Вам выдан баллончик, внутри которого находится неизвестное вещество (сжиженный газ). Подача газа производится нажатием на маленький рычаг, присоединенный к соплу зажигалки.
Найдите показатель преломления неизвестного вещества в жидком состоянии $n_\text{жид}$. В этом пункте считайте, что показатель преломления неизвестного вещества в газообразном состоянии и воздуха равны единице.
Оцените разность показателей преломления воздуха и неизвестного вещества в газообразном состоянии $\Delta n = n_\text{воз}-n_\text{газ}$ с учетом знака.
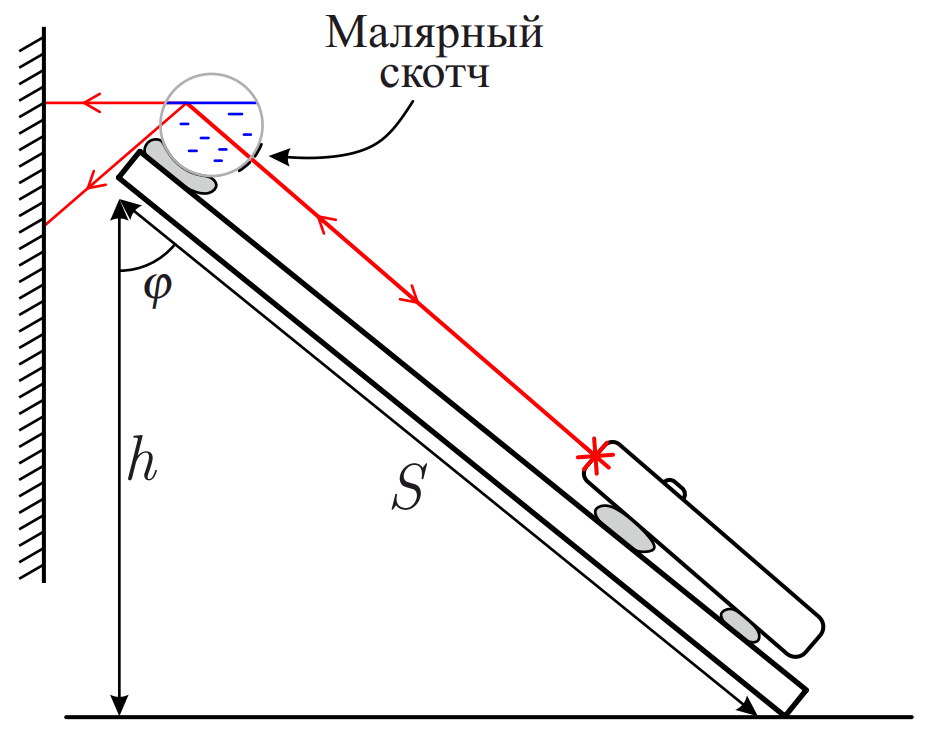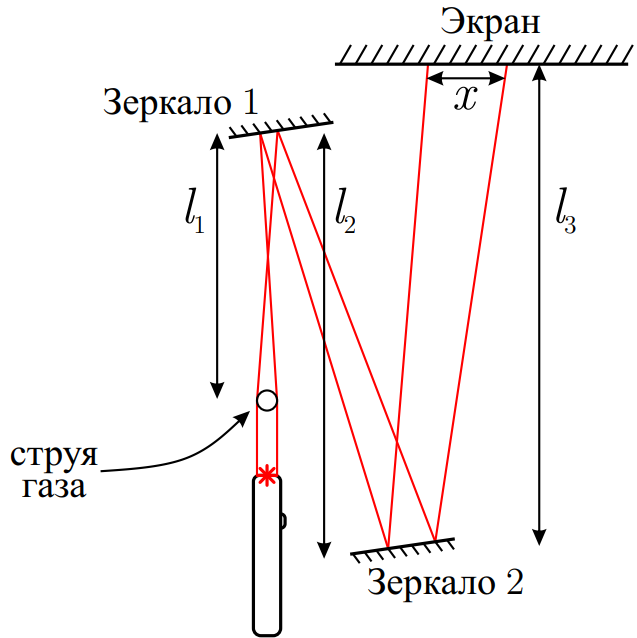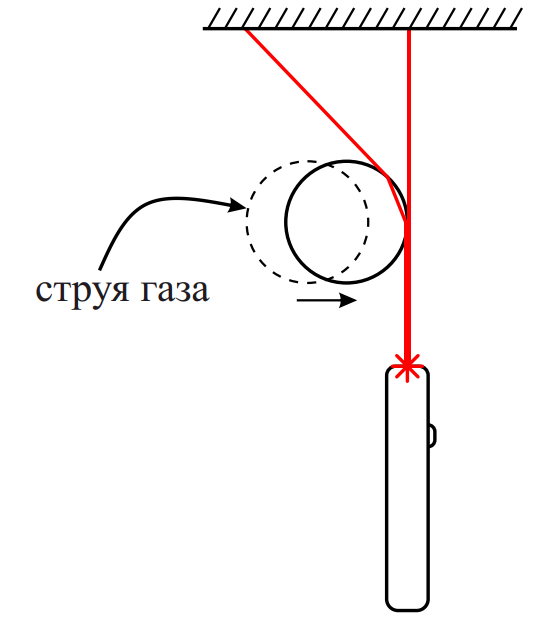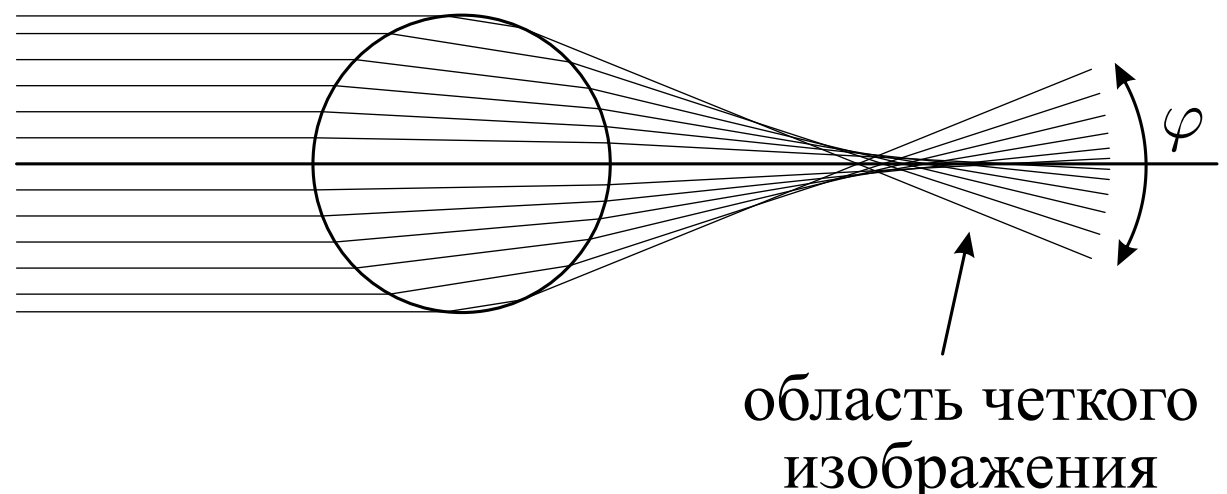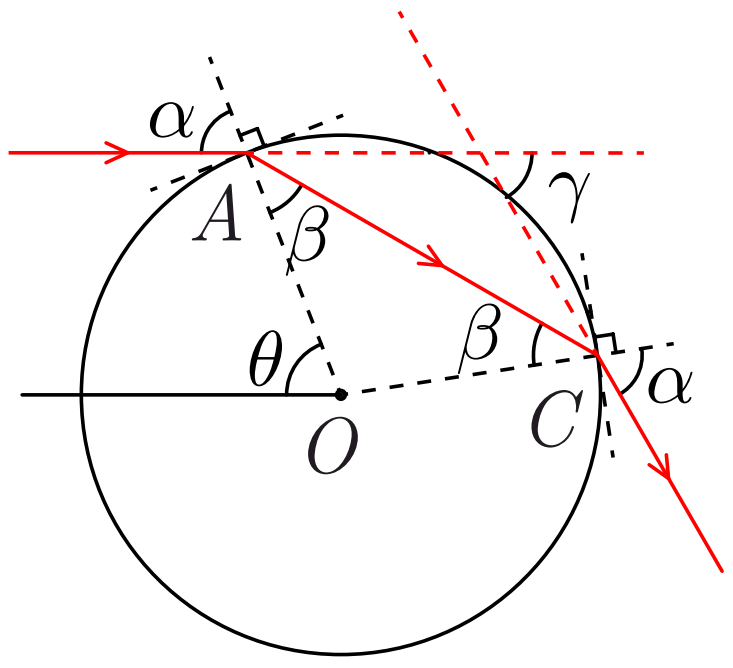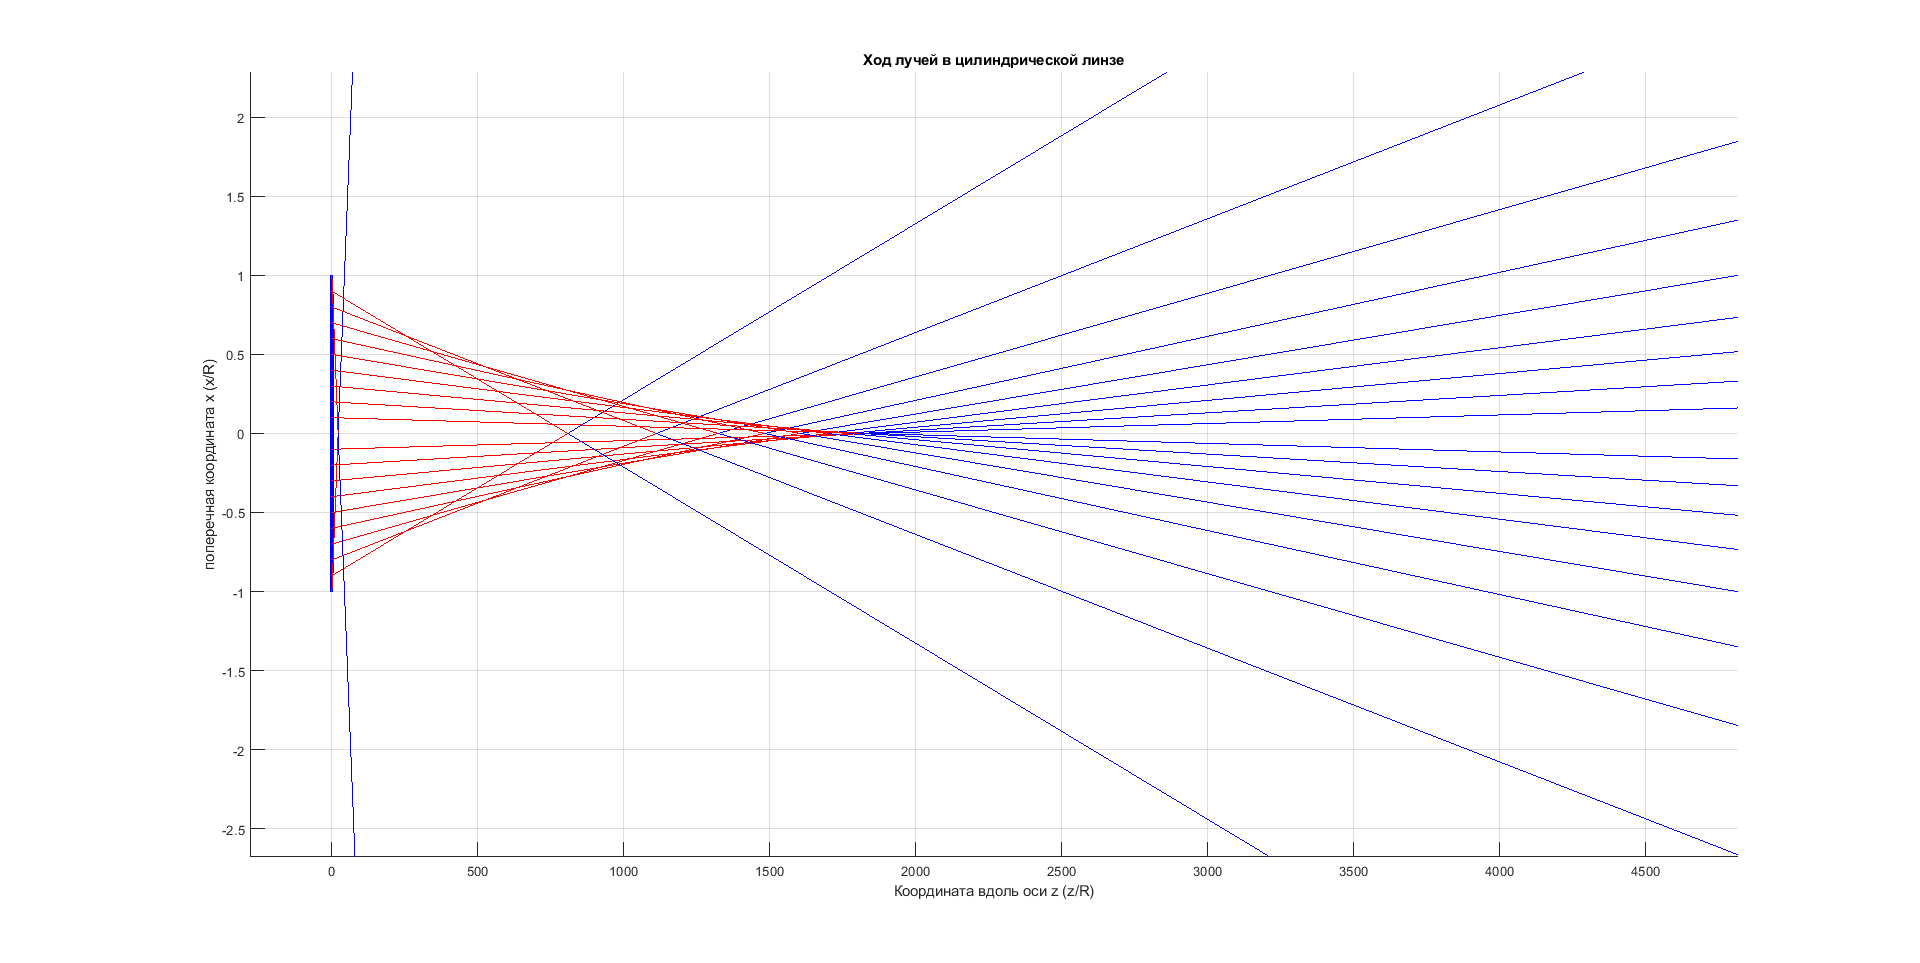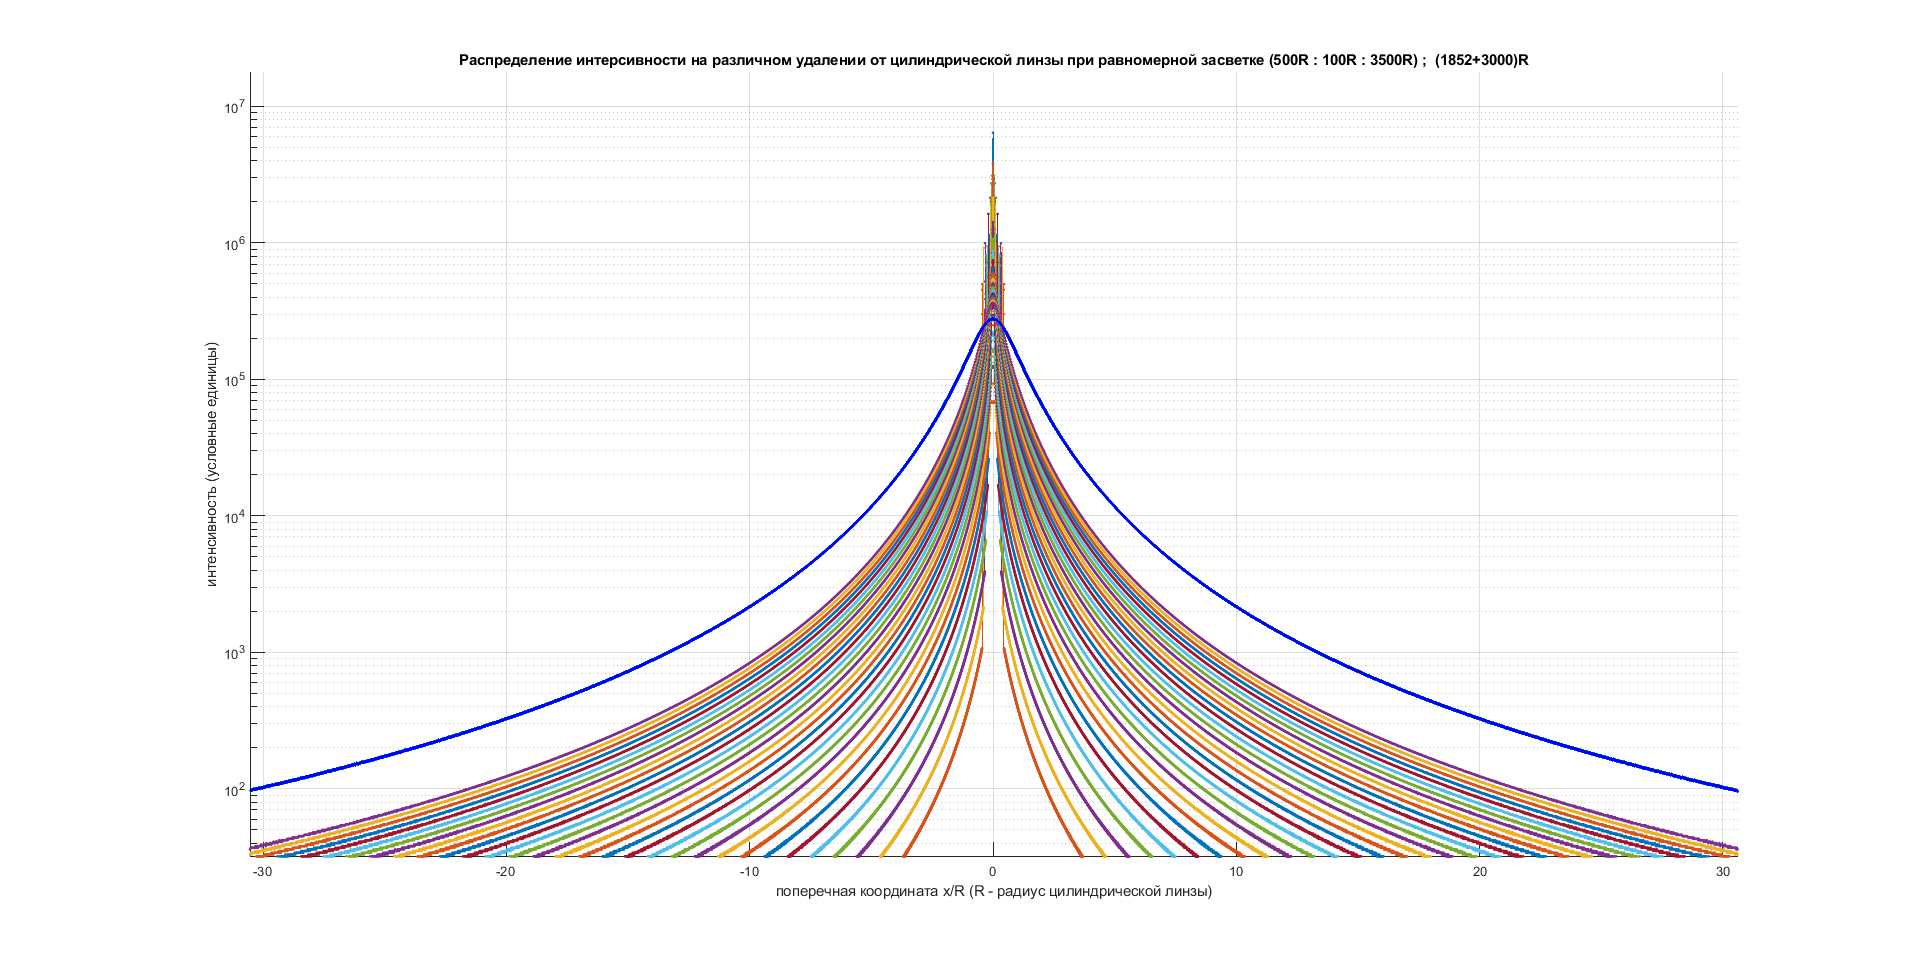
Найдите показатель преломления неизвестного вещества в жидком состоянии $n_\text{жид}$. В этом пункте считайте, что показатель преломления неизвестного вещества в газообразном состоянии и воздуха равны единице.
Решение: Для первой части соберем установку изображенную на рис. 1. На брусок длиной $40~см$ прилепим два кусочка пластилина около одного конца, на которые прикрепим включенный лазер. Надавливая на переднюю и заднюю часть лазера, можно регулировать угол между ним и бруском. Будем двигать брусок вдоль длинной стороны стола и смотреть за изображением лазерного луча на экране (стенке кабинки). Меняя угол между лазером и бруском, способом описанным выше, добьемся горизонтальности траектории изображения луча на экране. В этом случае лазерный луч будет параллелен бруску. После этого на второй край бруска прикрепим при помощи пластилина баллончик с газом. Приклеим малярный скотч к боковой поверхности баллончика так, чтобы лазерный луч попадал в среду через небольшую щель. Чтобы убедиться в том, что падающий луч перпендикулярен поверхности баллончика, будем следить за отражением лазерного луча от передней стенки баллончика: отраженный луч должен попадать обратно в лазер. Будем менять угол $\varphi$ наклона бруска и наблюдать на стенке кабинки за выходящими из баллона лучами. Для стабильности картины будем использовать короткий брусок (длиной $15~см$) как подставку. Один из выходящих лучей является отраженным от границы раздела жидкой и газообразной фазы изучаемого вещества (бутана), а другой — луч, преломленным на этой границе. Изображение отраженного луча можно наблюдать на экране при любых углах наклона бруска, а преломленный луч можно наблюдать только при $\varphi \leq \varphi_{{кр}}$. При углах больше критического на границе между жидкой и газообразной фазой бутана происходит явление полного внутреннего отражения. Тогда для критического угла можно записать:\begin{equation} \sin{\varphi_{{кр}}}=\frac{1}{n_{{жид}}}. \tag{1} \end{equation}  Примечание: границу газ—пластик—воздух луч пройдет при любых углах, так как показатель преломления пластика больше чем у газа и воздуха. Установим брусок так, чтобы при небольшом увеличении угла зайчик от преломленного луча на экране пропал. В этом случае угол между длинным бруском и вертикалью равен $\varphi_{кр}$. Тогда \begin{equation} \sin{\varphi_{кр}}=\frac{\sqrt{S^2-h^2}}{S}. \tag{2} \end{equation} Окончательно для показателя преломления бутана в жидком состоянии: \begin{equation} n_{жид} = \frac{S}{\sqrt{S^2-h^2}}. \tag{3} \end{equation} Измерим длину бруска $S = 40.0 \pm 0.5 ~\text{см}$ и высоту $h$. $h,~ см$ 26.325.925.2$n_{жид}$1.331.311.29 Тогда: | $h,~ см$ | 26.3 | 25.9 | 25.2 | | --- | --- | --- | --- | | $n_{жид}$ | 1.33 | 1.31 | 1.29 |
Ответ: \begin{equation} n_{жид}= 1.31 \pm 0.02 \tag{4}\end{equation}

Оцените разность показателей преломления воздуха и неизвестного вещества в газообразном состоянии $\Delta n = n_\text{воз}-n_\text{газ}$ с учетом знака.
Решение: При помощи пластилина закрепим лазер на бруске длиной $15~см$. Установим 2 зеркала и экран (лист белого картона) таким образом, чтобы на экран попадало изображение луча, дважды отраженного в зеркалах (рис. 2). Нажмем на рычаг для подачи газа и будем двигать трубочку, присоединенную к баллончику так, чтобы струя газа проходила сквозь лазерный луч. Будем считать, что струя газа движется слева направо. Как только крайние лучи лазерного пучка попадут в область струи, на экране можно будет увидеть, что изображения пучка на экране «расплывается» в левую сторону. То есть лучи, попадающие в струю, отклоняются влево (рис. 3). Такое возможно только в том случае, если показатель преломления бутана в газообразном состоянии больше показателя преломления воздуха, то есть $\Delta n$ будет отрицательным.   Второй способ определить знак разности — это качественные наблюдения фокусировки луча. Если по ходу луча смотреть за его изображением в разных местах, то можно увидеть, что на расстоянии порядка $\sim10-20~см$ наблюдается четкая полоса, которая могла образоваться, только если показатель преломления бутана больше, чем у воздуха. В случае, если бы это было не так — четкой линии не было бы видно, так как тогда струя работала как рассеивающая линза. Также из характерных значений фокусного расстояния можно сделать вывод, что показатель преломления бутана близок к показателю преломления воздуха:$$\Delta n \ll 1.$$При полном попадании струи газа, выпущенного через трубочку, в лазерный пучок (ширина струи меньше ширины лазерного пучка), изображение на экране будет иметь существенно больший размер, чем ширина пучка до прохождения струи. Расширение изображения происходит из-за преломления лучей в цилиндрической линзе, образованной струей бутана (см. рис. 4.).  Угол расхождения $\varphi$ пучка определяется отношением горизонтального размера зайчика на экране $x$ к суммарному расстоянию которое проходит луч лазера от струи газа до экрана $D$. \begin{equation} \varphi=\frac{x}{D}. \tag{5} \end{equation}Рассмотрим геометрию преломления луча в струе (см. рис. 5) и запишем закон Снелла для преломления на первой границе (на второй границе уравнение будет выглядеть аналогично).  Из геометрии рисунка видно, что $\theta = \alpha$ и $\gamma = 2(\alpha - \beta)$. Закон Снелла будет выглядеть следующим образом: \begin{equation} n_\text{воз} \sin \alpha = n_\text{газ} \sin \beta.\tag{6}\end{equation}Отсюда не сложно заметить, что так как $n_\text{газ}$ и $n_\text{воз}$ близки к единице, то $\alpha - \beta \ll 1$. Получаем, что $\gamma \ll 1$. Используя в уравнение $(6)$ выражение для $\gamma$, получаем: \begin{equation} \frac{n_\text{воз} }{n_\text{газ}} \sin (\alpha - \gamma/2) = \sin \alpha, \tag{7}\end{equation}откуда, раскрывая синус суммы, получаем:\begin{equation}\sin \alpha = \frac{n_{газ}}{n_{воз}} \sin (\alpha - \gamma/2) = \frac{n_{газ}}{n_{воз}}\big(\sin\alpha\cos \gamma/2 - \cos \alpha \sin \gamma/2\big).\tag{8} \end{equation} Используем малость угла $\gamma$: \begin{equation} \sin \alpha = \frac{n_{газ}}{n_{воз}}\left((1-{\gamma^2}/{8})\sin\alpha - \gamma/2 \cos \alpha \right), \tag{9} \end{equation}где отношение показателей преломления удобно переписать в следующем виде: \begin{equation} \frac{n_{газ}}{n_{воз}}= \frac{n_{газ}-n_{воз}}{n_{воз}}+1 = -\frac{\Delta n}{n_{воз}}+1 = 1-\Delta n. \tag{10} \end{equation}Разделив уравнение $(9)$ на $\sin \alpha$, получаем:\begin{equation} 1 = (1-\Delta n) \left(1 - \frac{\gamma}{2 \operatorname{tg} \alpha} -\frac{\gamma^2}{8}\right) \tag{11}\end{equation} Формула $(11)$ дает связь между разностью показателей преломления и углом расхождения лучей после прохождения струи, не обращая внимания на интенсивность света в пучке. На практике лучи с наибольшим отклонением имеют на несколько порядков меньшую интенсивность, чем центральные. Поэтому человеческий глаз воспринимает на экране лишь характерный размер освещаемый лучами области, соответствующей существенной интенсивности падающего света. Тогда оценим максимальное значение $\operatorname{tg} \alpha$, которому соответствуют лучи, определяющие воспринимаемый размер освещаемой на экране области, как $10$. С учетом этого сравним поправки к единице во второй скобке. Для этого найдем угол расхождения $\varphi$, половина которого равна максимальному $\gamma$. При использовании зеркал расстояние между струей газа и экраном определяется суммой расстояния между струей и первым зеркалом $l_1=90 ~\text{см}$, расстоянием между зеркалами $l_2 = 116 ~\text{см}$ и расстоянием между вторым зеркалом и экраном $l_3 = 100 ~\text{см}$. Тогда максимальный угол расхождения лучей с учетом измерений горизонтального размера зайчика $x=2.0~\text{см}$ в такой конфигурации: \begin{equation} \gamma=\frac{1}{2}\frac{x}{l_1+l_2+l_3} \approx 3.3 \cdot 10^{-3}. \tag{12}\end{equation}Подставляя эти значения, получаем: \begin{equation} \frac{\gamma}{2 \operatorname{tg} \alpha} = 1.7\cdot 10^{-4}\tag{13}\end{equation}\begin{equation} \frac{\gamma^2}{8} = 1.3\cdot 10^{-6}\tag{14}\end{equation}То есть поправку второго порядка можно отбросить и тогда выражение для $\Delta n$ принимает вид: Дополнение Моделирование второй части позволяет получить такие картины:   С учетом динамического коэффициента контрастности человеческого глаза в 3-4 порядка, можно сделать вывод, что из всей ширины мы видим на экране ширину изображения $x \approx 20$ радиусов линзы, что сходится с экспериментальными данными. Внутренний диаметр трубки был порядка $0.5-0.8~ мм$. Комментарии для жюри:Луч, вышедший после преломления под критическим углом, на самом деле появляется не на одной горизонтали с баллончиком, а ниже. Это объясняется наличием мениска, в который попадает этот луч, а также преломлением в стенке баллончика. Ширина изображения во второй части определяется с большой погрешностью, поэтому необходимо установить достаточно широкие ворота. При этом важно, чтобы показатель преломления бутана был строго больше показателя преломления воздуха. Это можно определить точно. Табличное значение $\Delta n \approx - 3 \cdot 10^{-4}$.
Ответ: \begin{equation} \Delta n = \frac{\gamma}{2\operatorname{tg} \alpha} = 1.7 \cdot 10^{-4} \tag{15} \end{equation}  Дополнение Моделирование второй части позволяет получить такие картины: Рис. 6. Моделирование рисунка 4 Рис. 7. Распределение интенсивности света на экране С учетом динамического коэффициента контрастности человеческого глаза в 3-4 порядка, можно сделать вывод, что из всей ширины мы видим на экране ширину изображения $x \approx 20$ радиусов линзы, что сходится с экспериментальными данными. Внутренний диаметр трубки был порядка $0.5-0.8~ мм$. Комментарии для жюри:Луч, вышедший после преломления под критическим углом, на самом деле появляется не на одной горизонтали с баллончиком, а ниже. Это объясняется наличием мениска, в который попадает этот луч, а также преломлением в стенке баллончика. Ширина изображения во второй части определяется с большой погрешностью, поэтому необходимо установить достаточно широкие ворота. При этом важно, чтобы показатель преломления бутана был строго больше показателя преломления воздуха. Это можно определить точно. Табличное значение $\Delta n \approx - 3 \cdot 10^{-4}$.
Темы:
E, Оптика, Преломление, Придумать метод, IEPhO, Цилиндрическая линза